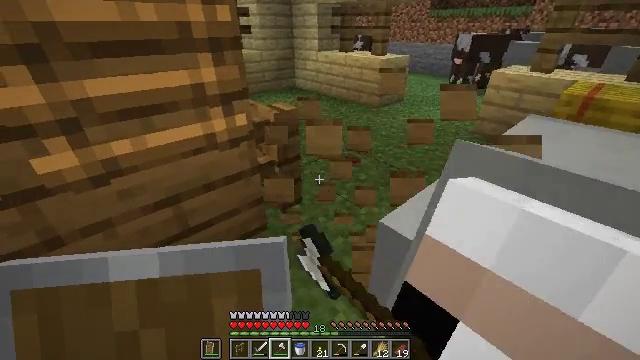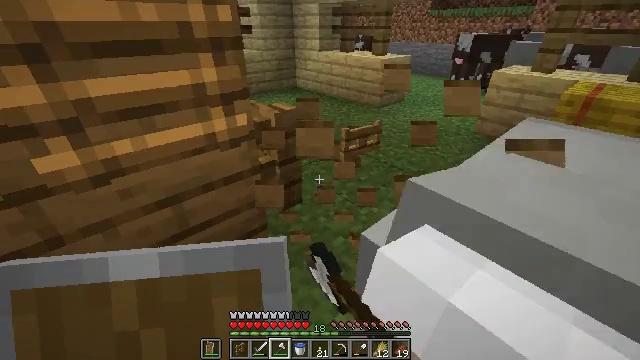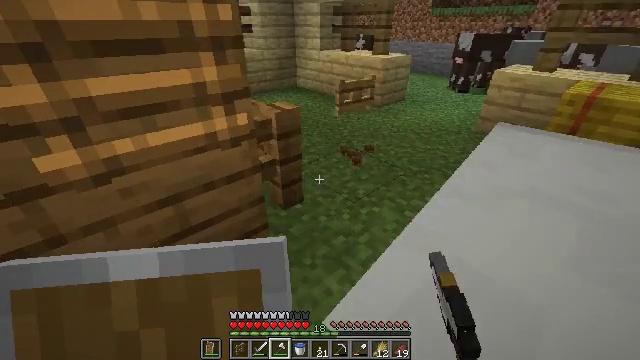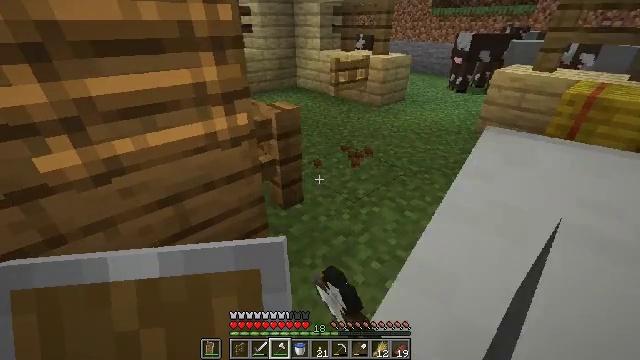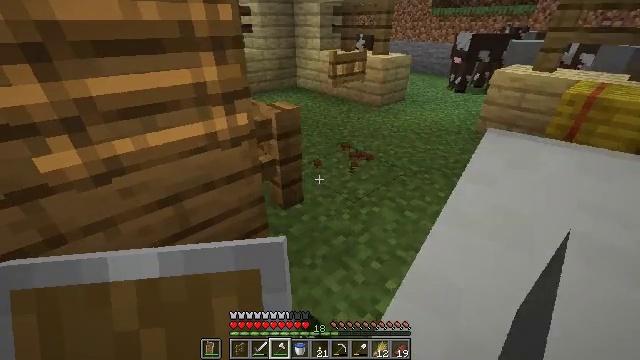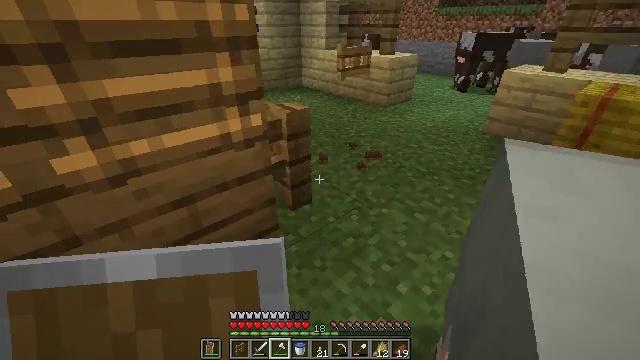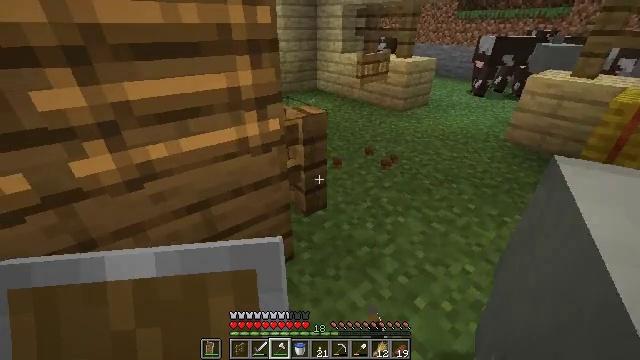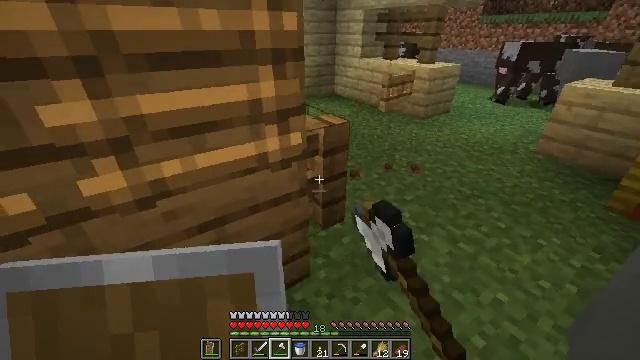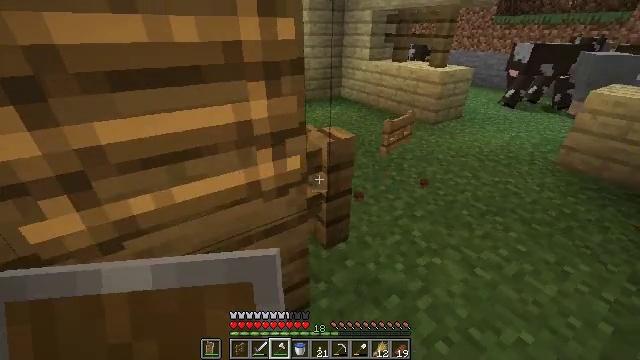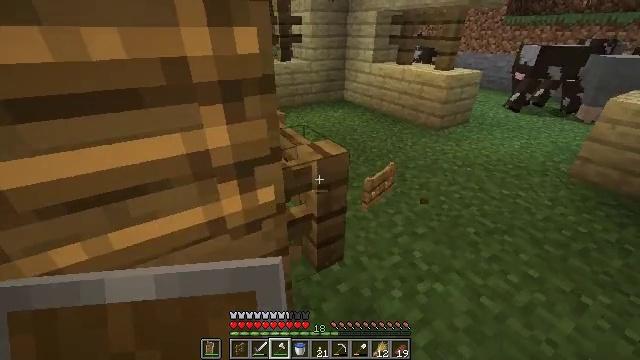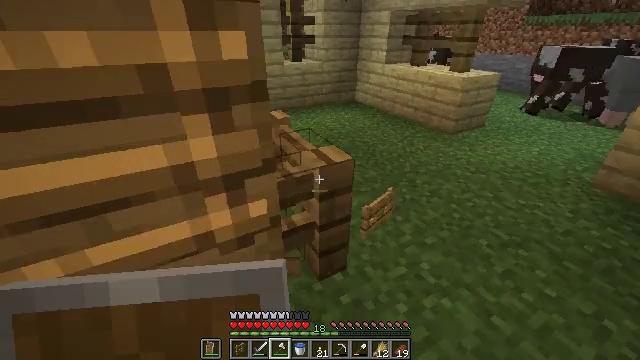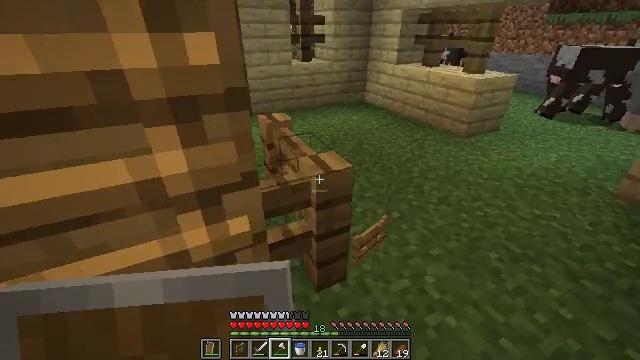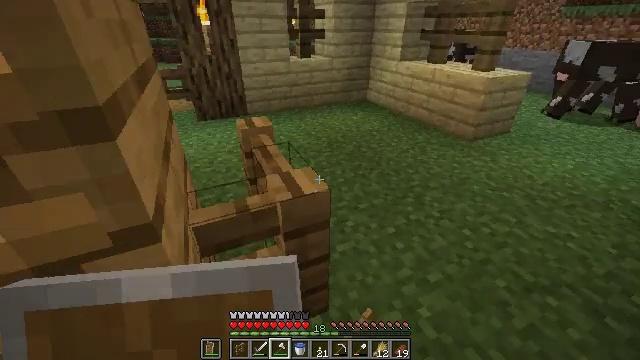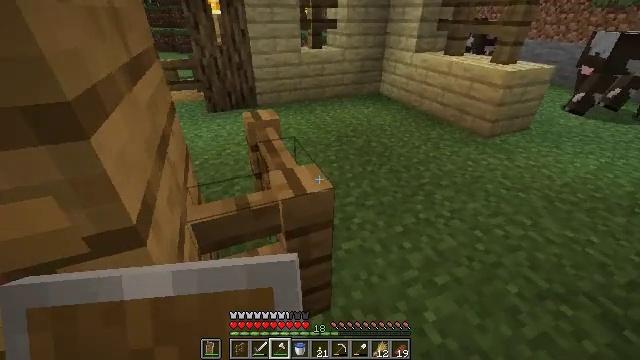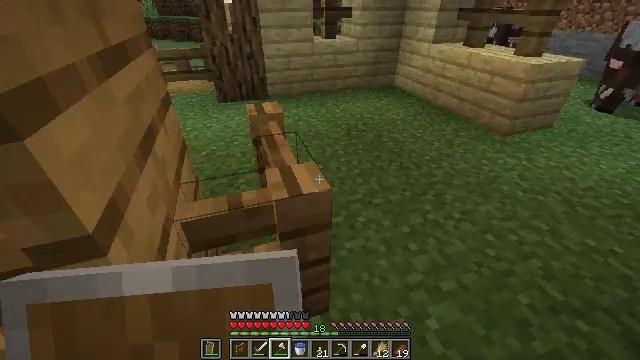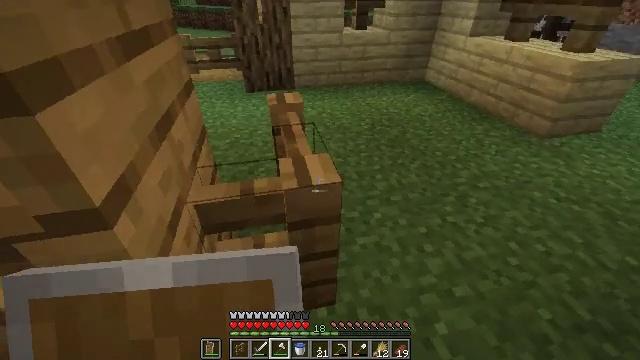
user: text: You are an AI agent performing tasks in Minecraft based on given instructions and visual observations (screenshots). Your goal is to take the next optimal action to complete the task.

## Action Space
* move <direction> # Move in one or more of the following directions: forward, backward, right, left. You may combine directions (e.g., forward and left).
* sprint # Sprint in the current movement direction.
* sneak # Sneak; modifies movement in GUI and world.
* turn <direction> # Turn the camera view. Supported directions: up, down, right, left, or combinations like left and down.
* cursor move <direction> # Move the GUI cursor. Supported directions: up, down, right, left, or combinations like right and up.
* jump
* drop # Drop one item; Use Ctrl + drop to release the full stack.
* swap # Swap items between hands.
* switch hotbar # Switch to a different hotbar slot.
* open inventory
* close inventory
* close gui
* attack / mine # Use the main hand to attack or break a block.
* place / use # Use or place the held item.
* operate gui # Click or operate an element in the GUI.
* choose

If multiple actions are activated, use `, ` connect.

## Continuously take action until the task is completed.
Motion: motion action
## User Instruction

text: Gather the oak fence pieces.
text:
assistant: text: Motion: attack / mine
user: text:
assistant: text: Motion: attack / mine
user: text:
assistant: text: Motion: attack / mine
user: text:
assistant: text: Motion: attack / mine
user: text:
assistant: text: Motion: move forward, attack / mine
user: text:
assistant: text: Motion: move forward, turn left, attack / mine
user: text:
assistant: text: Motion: move forward and move right, turn left
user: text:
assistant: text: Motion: move forward and move right, turn left
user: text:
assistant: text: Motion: move forward and move right, turn left
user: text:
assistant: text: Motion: move forward and move right, turn left
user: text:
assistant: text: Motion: move forward and move right, turn left
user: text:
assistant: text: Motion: move forward, turn left
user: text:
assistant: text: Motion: move forward, turn left and down
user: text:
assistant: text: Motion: turn left and down
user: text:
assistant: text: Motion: turn left and down
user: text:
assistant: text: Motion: turn left
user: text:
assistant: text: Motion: turn left
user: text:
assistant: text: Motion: turn left, attack / mine
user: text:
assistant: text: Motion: turn left, attack / mine
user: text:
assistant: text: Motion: attack / mine
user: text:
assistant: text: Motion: attack / mine
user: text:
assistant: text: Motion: attack / mine
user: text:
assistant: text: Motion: attack / mine
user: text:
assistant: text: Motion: attack / mine
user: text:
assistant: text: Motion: attack / mine
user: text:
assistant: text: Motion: attack / mine
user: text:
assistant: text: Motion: attack / mine
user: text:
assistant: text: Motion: attack / mine
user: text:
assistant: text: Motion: move forward and move right, attack / mine
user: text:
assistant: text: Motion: move forward and move right, turn left, attack / mine